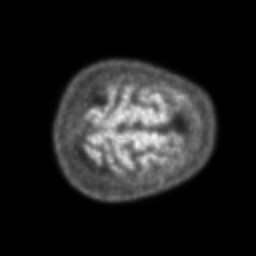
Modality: PET
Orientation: axial
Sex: female
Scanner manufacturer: ge